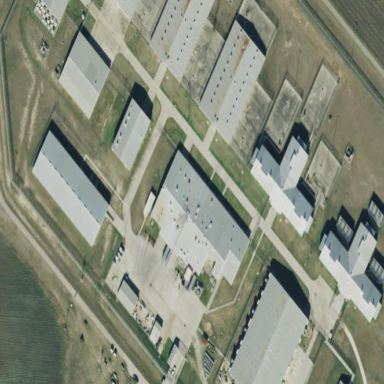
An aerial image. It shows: Prison surrounded by fence.